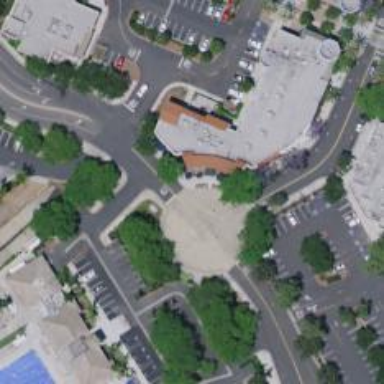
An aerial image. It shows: Roundabout.